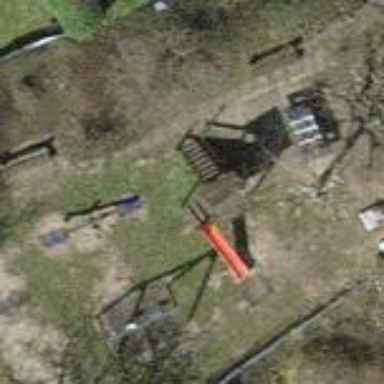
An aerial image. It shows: Playground area for leisure land.